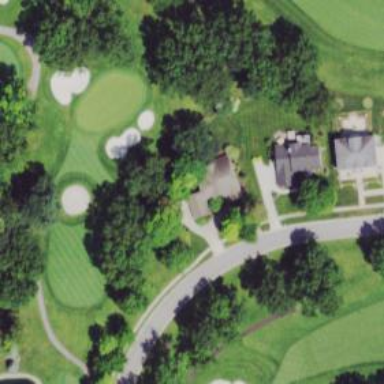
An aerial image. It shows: Path for both roads and golfers.